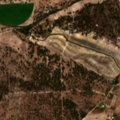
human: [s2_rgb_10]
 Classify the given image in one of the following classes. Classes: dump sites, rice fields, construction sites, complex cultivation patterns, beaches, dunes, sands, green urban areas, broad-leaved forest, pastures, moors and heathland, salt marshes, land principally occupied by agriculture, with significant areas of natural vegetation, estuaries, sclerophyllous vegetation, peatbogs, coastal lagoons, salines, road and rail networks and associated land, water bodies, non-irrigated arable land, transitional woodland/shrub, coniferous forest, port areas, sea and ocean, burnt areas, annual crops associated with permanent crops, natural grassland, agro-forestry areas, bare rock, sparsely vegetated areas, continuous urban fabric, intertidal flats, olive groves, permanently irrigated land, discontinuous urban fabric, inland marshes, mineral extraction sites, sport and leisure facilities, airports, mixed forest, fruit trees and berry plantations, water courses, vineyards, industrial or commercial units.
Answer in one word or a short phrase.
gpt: permanently irrigated land, complex cultivation patterns, broad-leaved forest